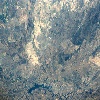
Label: land